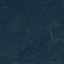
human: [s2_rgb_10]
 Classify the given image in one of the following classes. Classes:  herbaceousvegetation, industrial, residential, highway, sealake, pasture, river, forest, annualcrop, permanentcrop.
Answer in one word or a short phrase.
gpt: Forest